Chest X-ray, AP view. Patient: 37 years old, sex M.
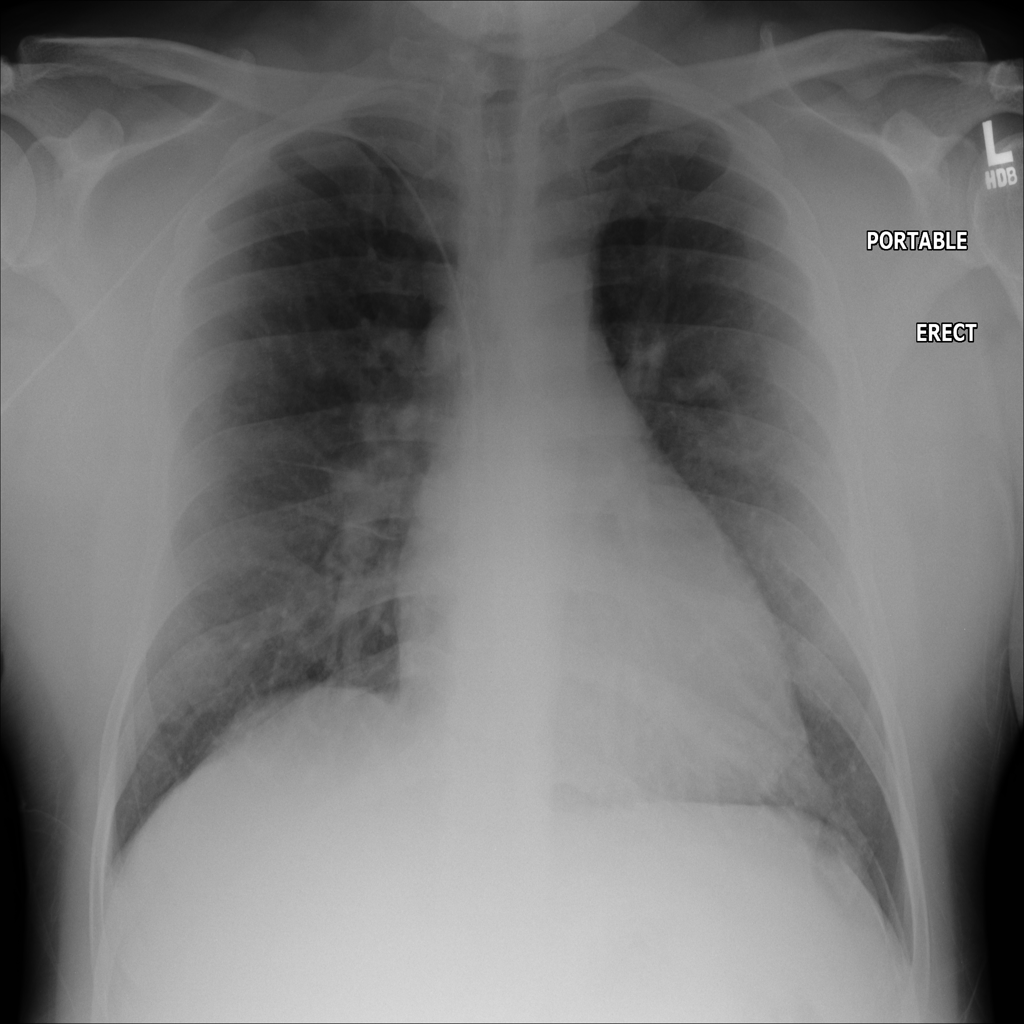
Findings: No Finding